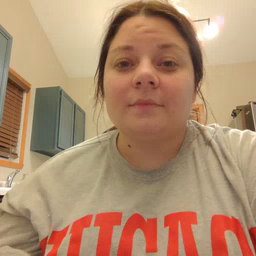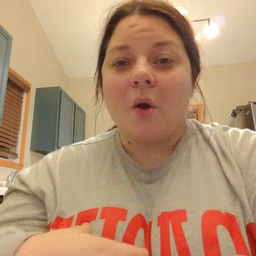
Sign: hungry